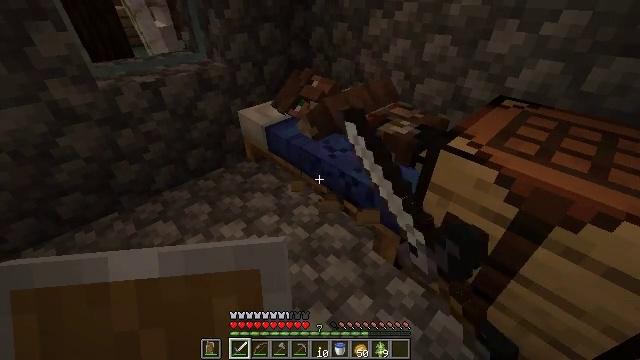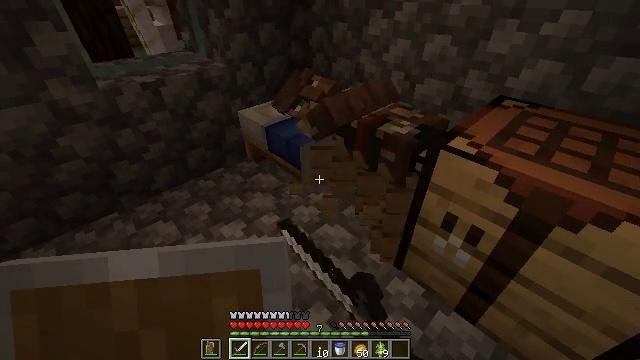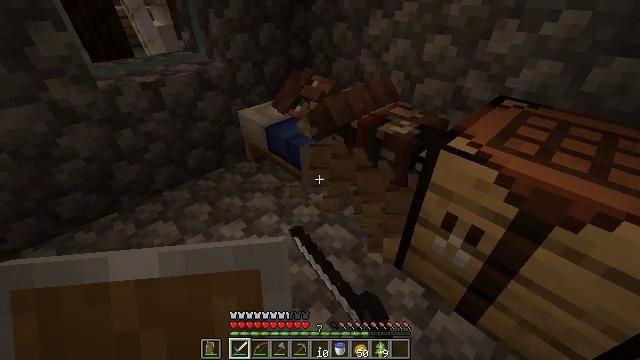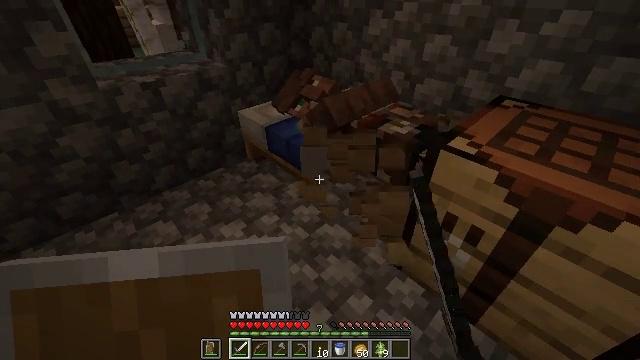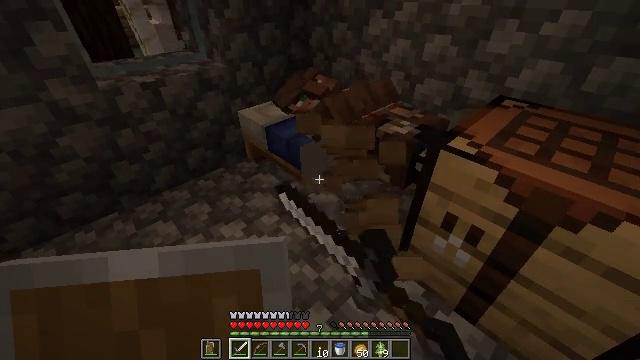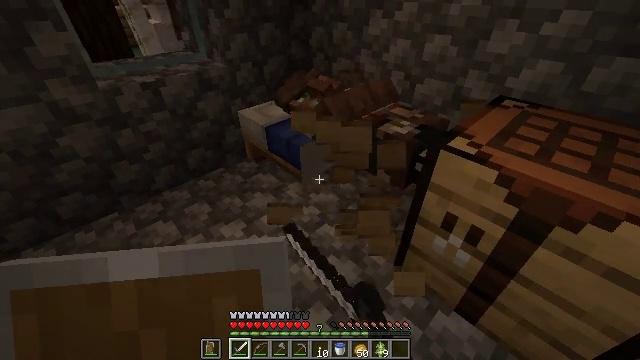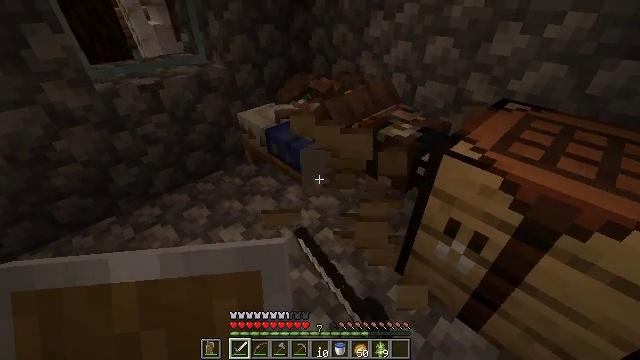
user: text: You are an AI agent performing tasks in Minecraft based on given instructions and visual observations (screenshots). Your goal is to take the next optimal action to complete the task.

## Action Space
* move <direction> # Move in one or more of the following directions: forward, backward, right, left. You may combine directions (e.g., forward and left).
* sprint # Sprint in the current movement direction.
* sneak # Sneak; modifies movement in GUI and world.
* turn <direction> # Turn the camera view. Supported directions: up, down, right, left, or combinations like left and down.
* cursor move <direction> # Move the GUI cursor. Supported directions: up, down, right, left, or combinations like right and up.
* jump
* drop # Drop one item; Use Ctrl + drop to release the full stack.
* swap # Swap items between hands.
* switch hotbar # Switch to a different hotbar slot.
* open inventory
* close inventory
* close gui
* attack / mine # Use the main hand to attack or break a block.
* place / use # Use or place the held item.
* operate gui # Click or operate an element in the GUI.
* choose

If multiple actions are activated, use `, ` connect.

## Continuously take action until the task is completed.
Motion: motion action
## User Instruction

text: Remove the blue bed from its location.
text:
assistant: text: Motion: attack / mine
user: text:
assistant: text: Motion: attack / mine
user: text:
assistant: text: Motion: attack / mine
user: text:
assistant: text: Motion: attack / mine
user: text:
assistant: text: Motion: attack / mine
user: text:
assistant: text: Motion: move forward, attack / mine
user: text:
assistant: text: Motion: no_op